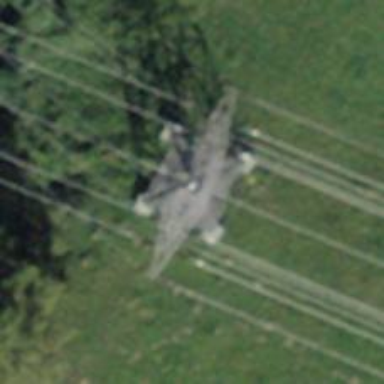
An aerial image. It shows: There is power line with 10 cables.